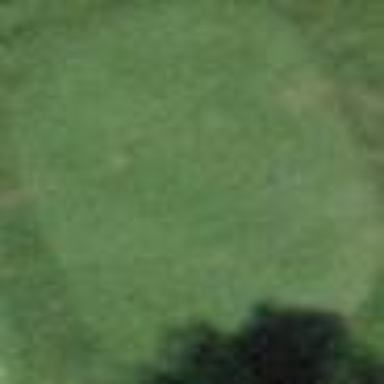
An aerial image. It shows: Grass area designated as golf tee.